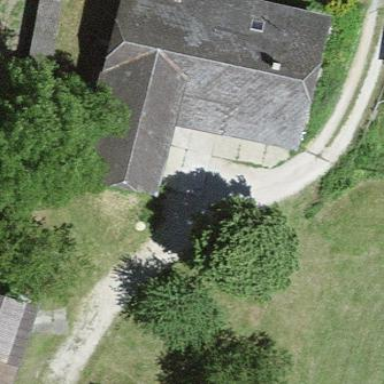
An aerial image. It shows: Farm building.